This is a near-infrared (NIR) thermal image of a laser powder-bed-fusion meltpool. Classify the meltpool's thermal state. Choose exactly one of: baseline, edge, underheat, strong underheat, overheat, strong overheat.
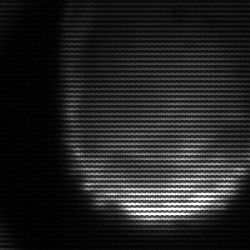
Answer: edge